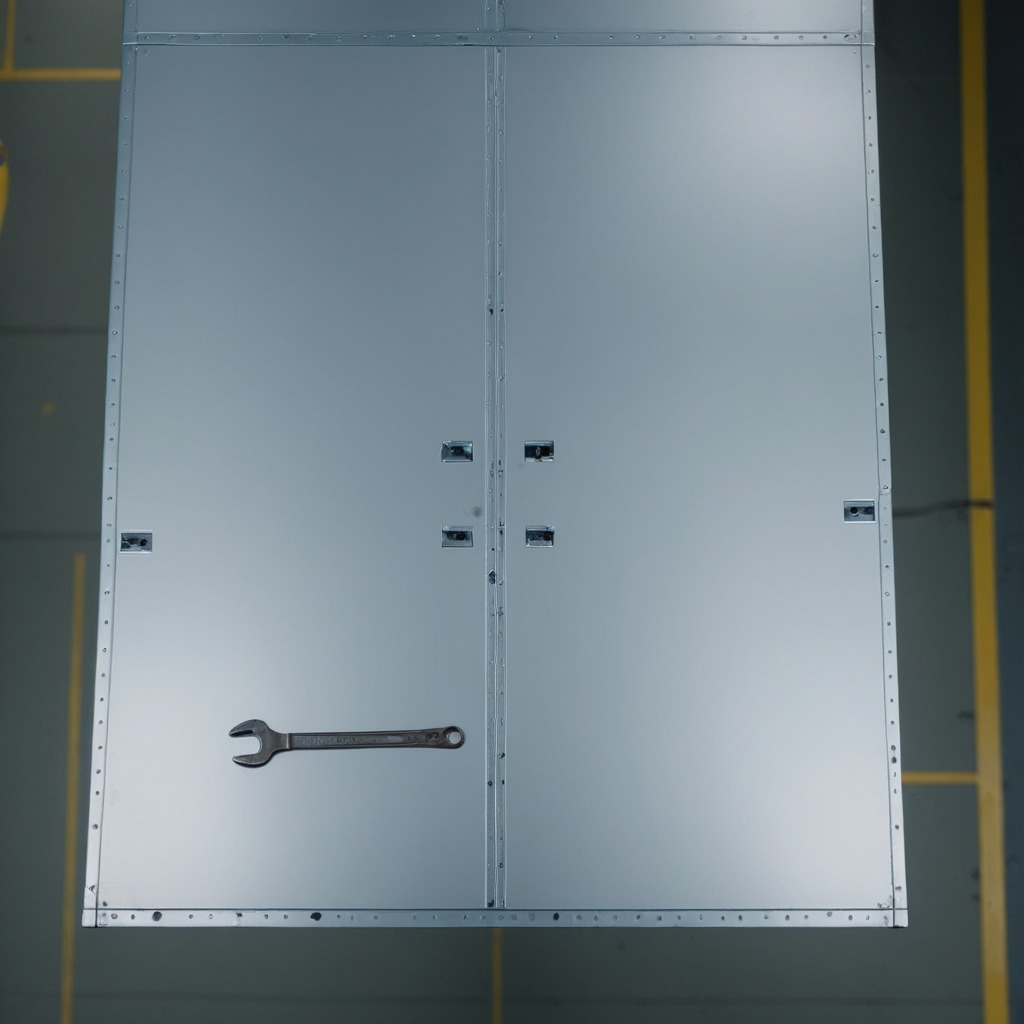
An wrench is lying on the toolbox surface in an airplane hangar workshop.